Interaction volume radius: 10 \u00c5
Interaction volume height: 15 \u00c5
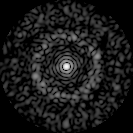
Disorder parameter: 0.8303